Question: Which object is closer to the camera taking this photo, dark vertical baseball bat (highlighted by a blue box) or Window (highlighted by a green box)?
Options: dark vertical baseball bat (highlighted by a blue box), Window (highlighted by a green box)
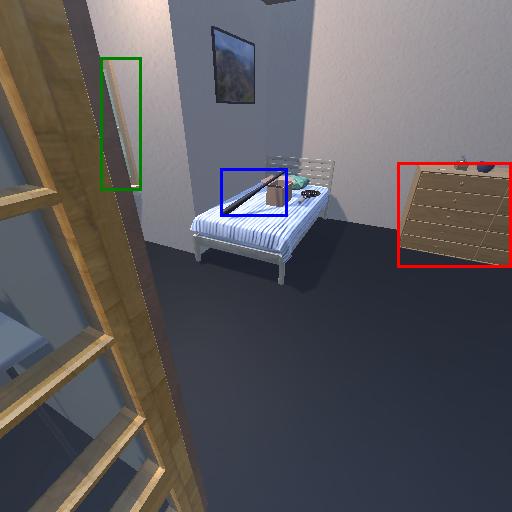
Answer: dark vertical baseball bat (highlighted by a blue box)